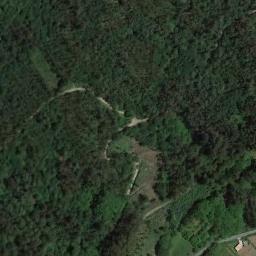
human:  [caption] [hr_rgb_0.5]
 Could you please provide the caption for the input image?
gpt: The grass is in the middle of the forest .

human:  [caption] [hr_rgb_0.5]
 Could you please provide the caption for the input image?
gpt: There is a bare land in this forest .

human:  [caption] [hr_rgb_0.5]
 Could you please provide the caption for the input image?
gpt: A narrow and curved earth road passes through the dense forest .

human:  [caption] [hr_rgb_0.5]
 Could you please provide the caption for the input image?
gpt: The forest has a lot of dense green trees of different color depths and a road goes through the forest .

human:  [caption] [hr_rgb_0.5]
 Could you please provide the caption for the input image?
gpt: A green forest with a narrow path .